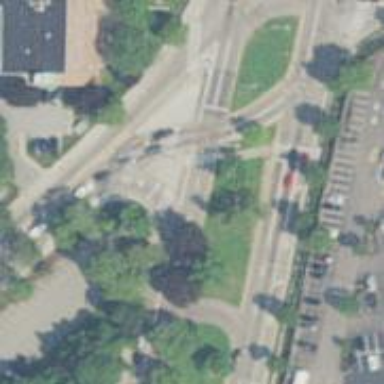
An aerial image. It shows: Asphalt road with primary link designation.